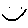
Label: smiley face